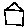
Label: house